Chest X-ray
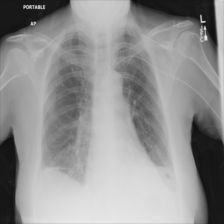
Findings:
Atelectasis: negative
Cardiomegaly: negative
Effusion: negative
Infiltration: negative
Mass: negative
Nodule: negative
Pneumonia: negative
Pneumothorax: negative
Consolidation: negative
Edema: negative
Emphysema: negative
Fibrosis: negative
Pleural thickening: negative
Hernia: negative